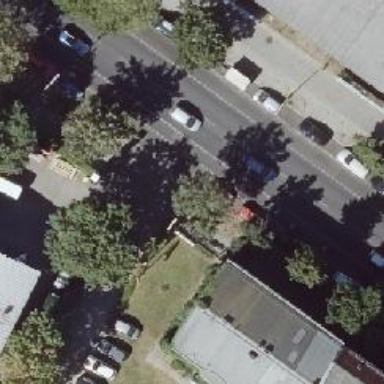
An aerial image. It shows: Driveway leading to service road.